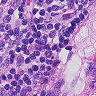
Metastatic tissue present: no